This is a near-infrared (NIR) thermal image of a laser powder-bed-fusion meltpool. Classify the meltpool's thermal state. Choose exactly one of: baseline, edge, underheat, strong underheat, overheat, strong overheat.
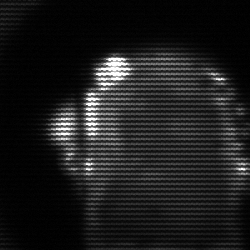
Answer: baseline